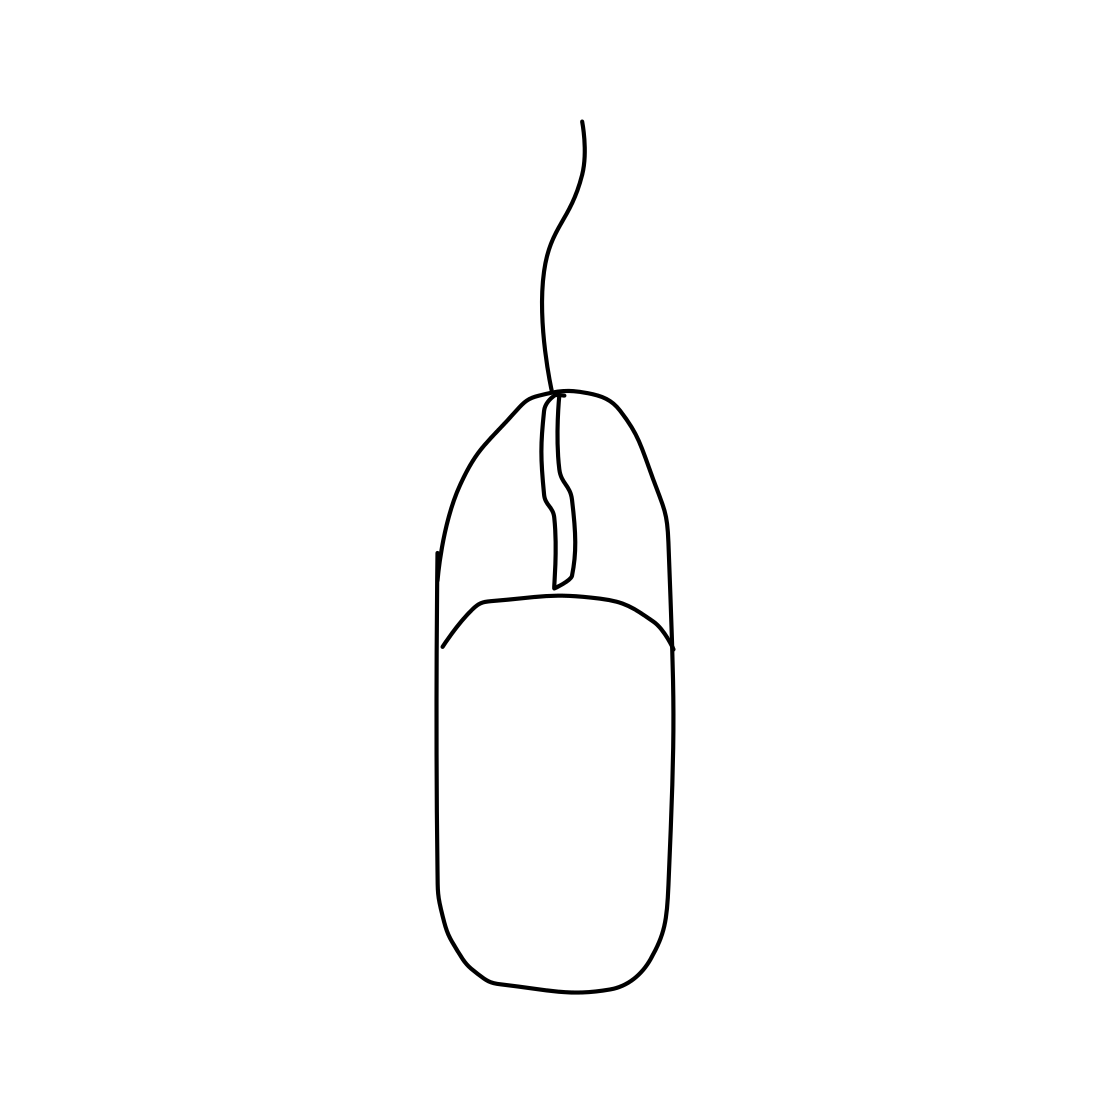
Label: computer-mouse